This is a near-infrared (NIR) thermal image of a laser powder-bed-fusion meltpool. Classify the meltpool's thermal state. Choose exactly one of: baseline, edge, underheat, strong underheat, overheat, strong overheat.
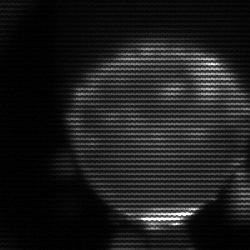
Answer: edge